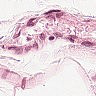
Metastatic tissue present: no